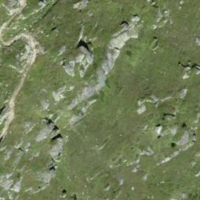
EUNIS habitat code: 26
Species observed at this site:
Arnica montana